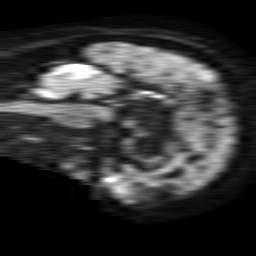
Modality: TRACE
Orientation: sagittal
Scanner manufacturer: philips
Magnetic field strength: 1.5 T
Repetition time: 4.6 s
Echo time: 0.08517 s